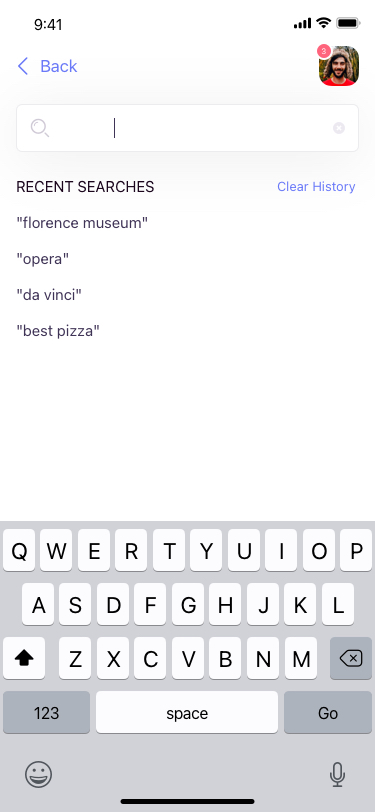
Text in this UI design:
Recent searches
"florence museum"
"opera"
"da vinci"
"best pizza"